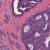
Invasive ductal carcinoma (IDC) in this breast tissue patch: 1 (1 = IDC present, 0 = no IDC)